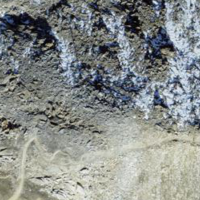
EUNIS habitat code: 48
Species observed at this site:
Pyrrhocorax graculus
Androsace alpina